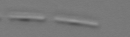
Label: Skeletonema